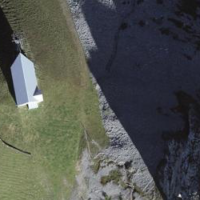
EUNIS habitat code: 31
Species observed at this site:
Parnassia palustris
Dryas octopetala